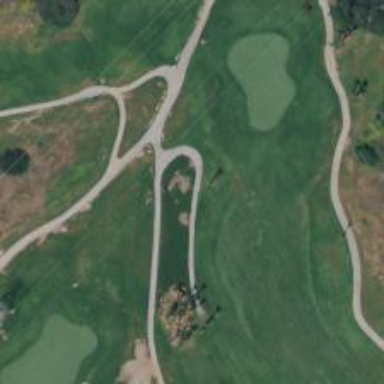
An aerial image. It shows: Golf cartpath that is also road path.